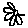
Label: flower